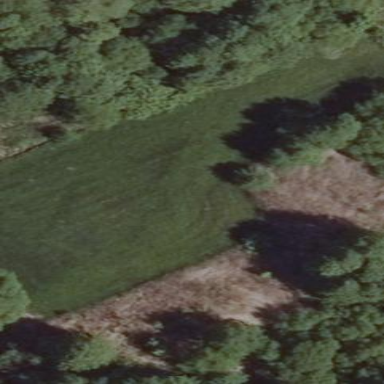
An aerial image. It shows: Wet meadow used as meadow.